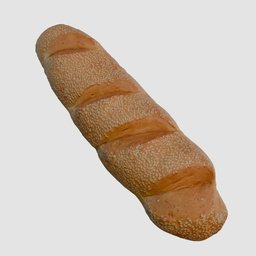
Label: nature